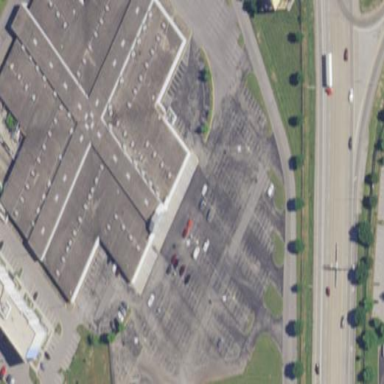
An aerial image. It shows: Retail building.